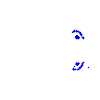
Particle: pion